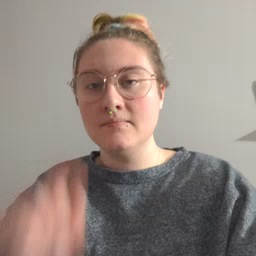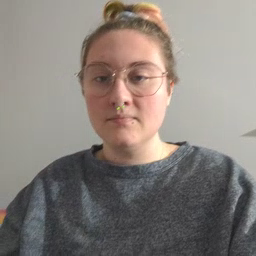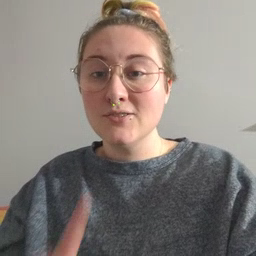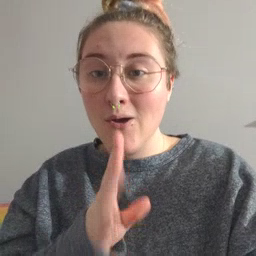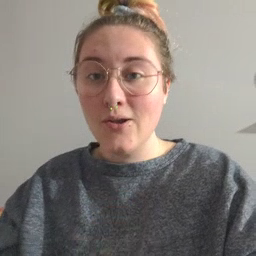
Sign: talk